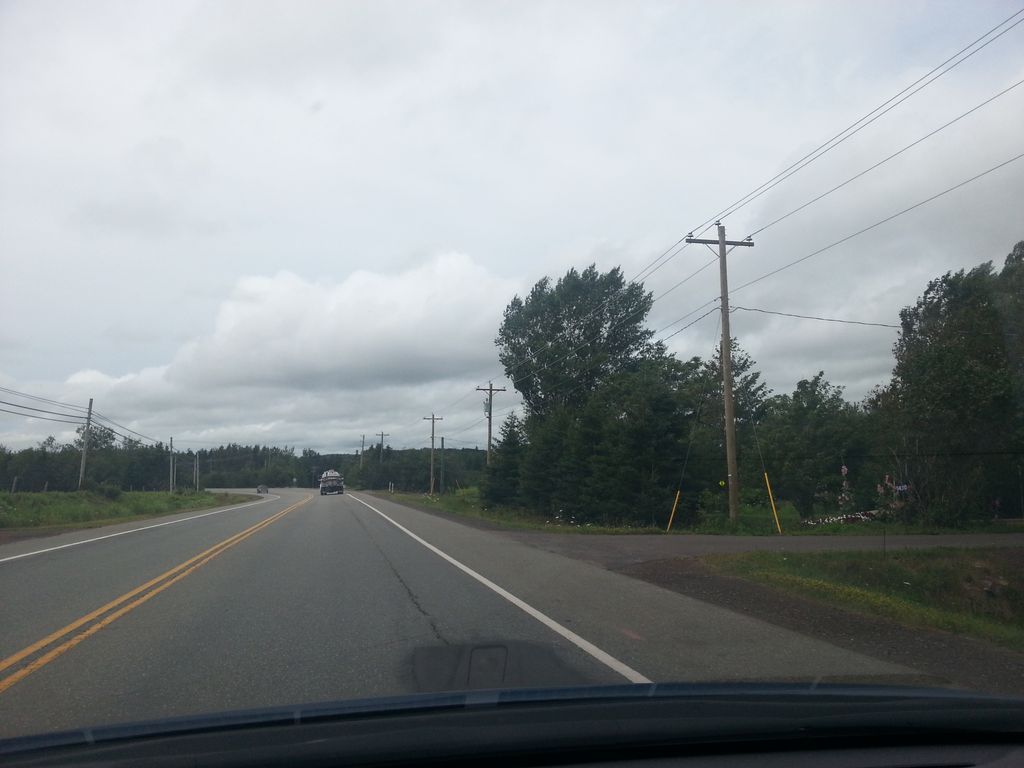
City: charlottetown